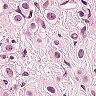
Metastatic tissue present: yes